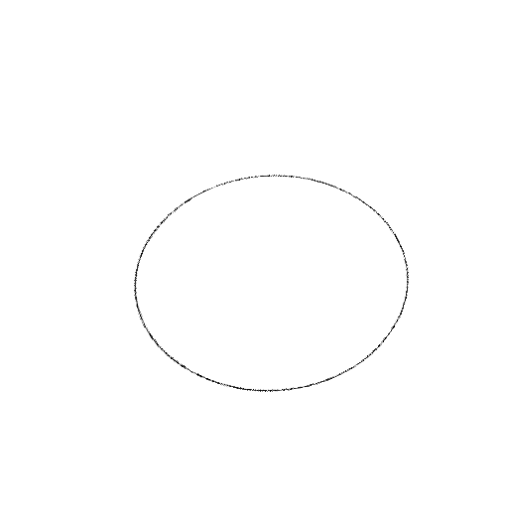
Crossing number: 0